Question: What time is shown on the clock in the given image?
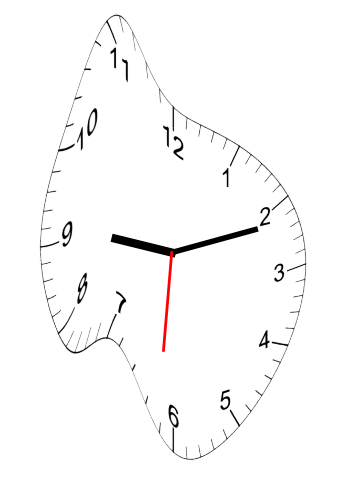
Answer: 09:11:31